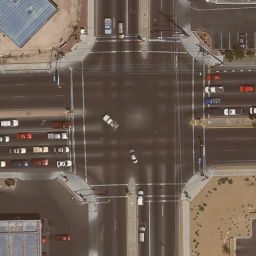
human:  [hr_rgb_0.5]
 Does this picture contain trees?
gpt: yes

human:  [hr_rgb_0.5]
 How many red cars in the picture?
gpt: six